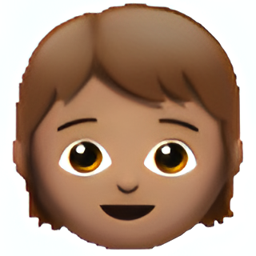
Name: child
Emoji: 🧒🏽
Group: People & Body
Sub-group: person